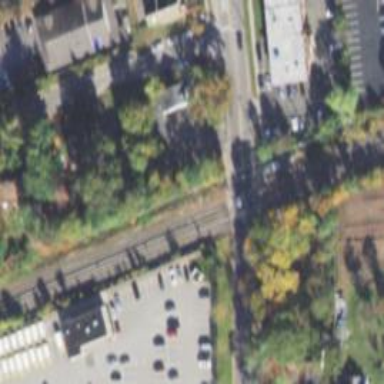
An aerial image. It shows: Railway crossing.